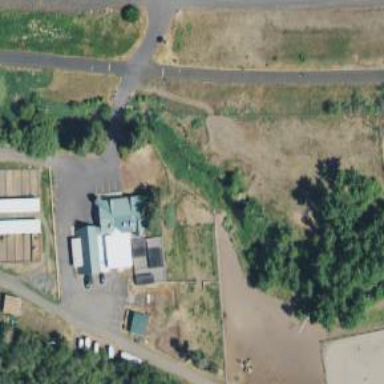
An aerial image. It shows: Veterinary facility.